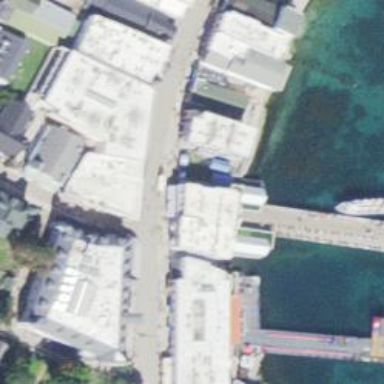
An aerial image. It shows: Ferry terminal.